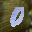
Label: 0